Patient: sex M, age 44
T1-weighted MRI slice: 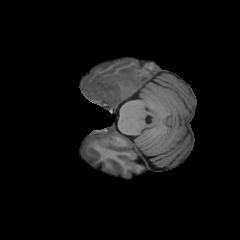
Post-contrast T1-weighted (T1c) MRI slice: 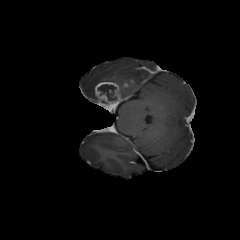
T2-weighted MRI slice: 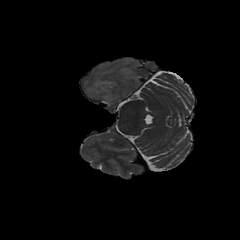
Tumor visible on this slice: yes
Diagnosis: Glioblastoma, IDH-wildtype
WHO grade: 4